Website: apple
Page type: billing-address
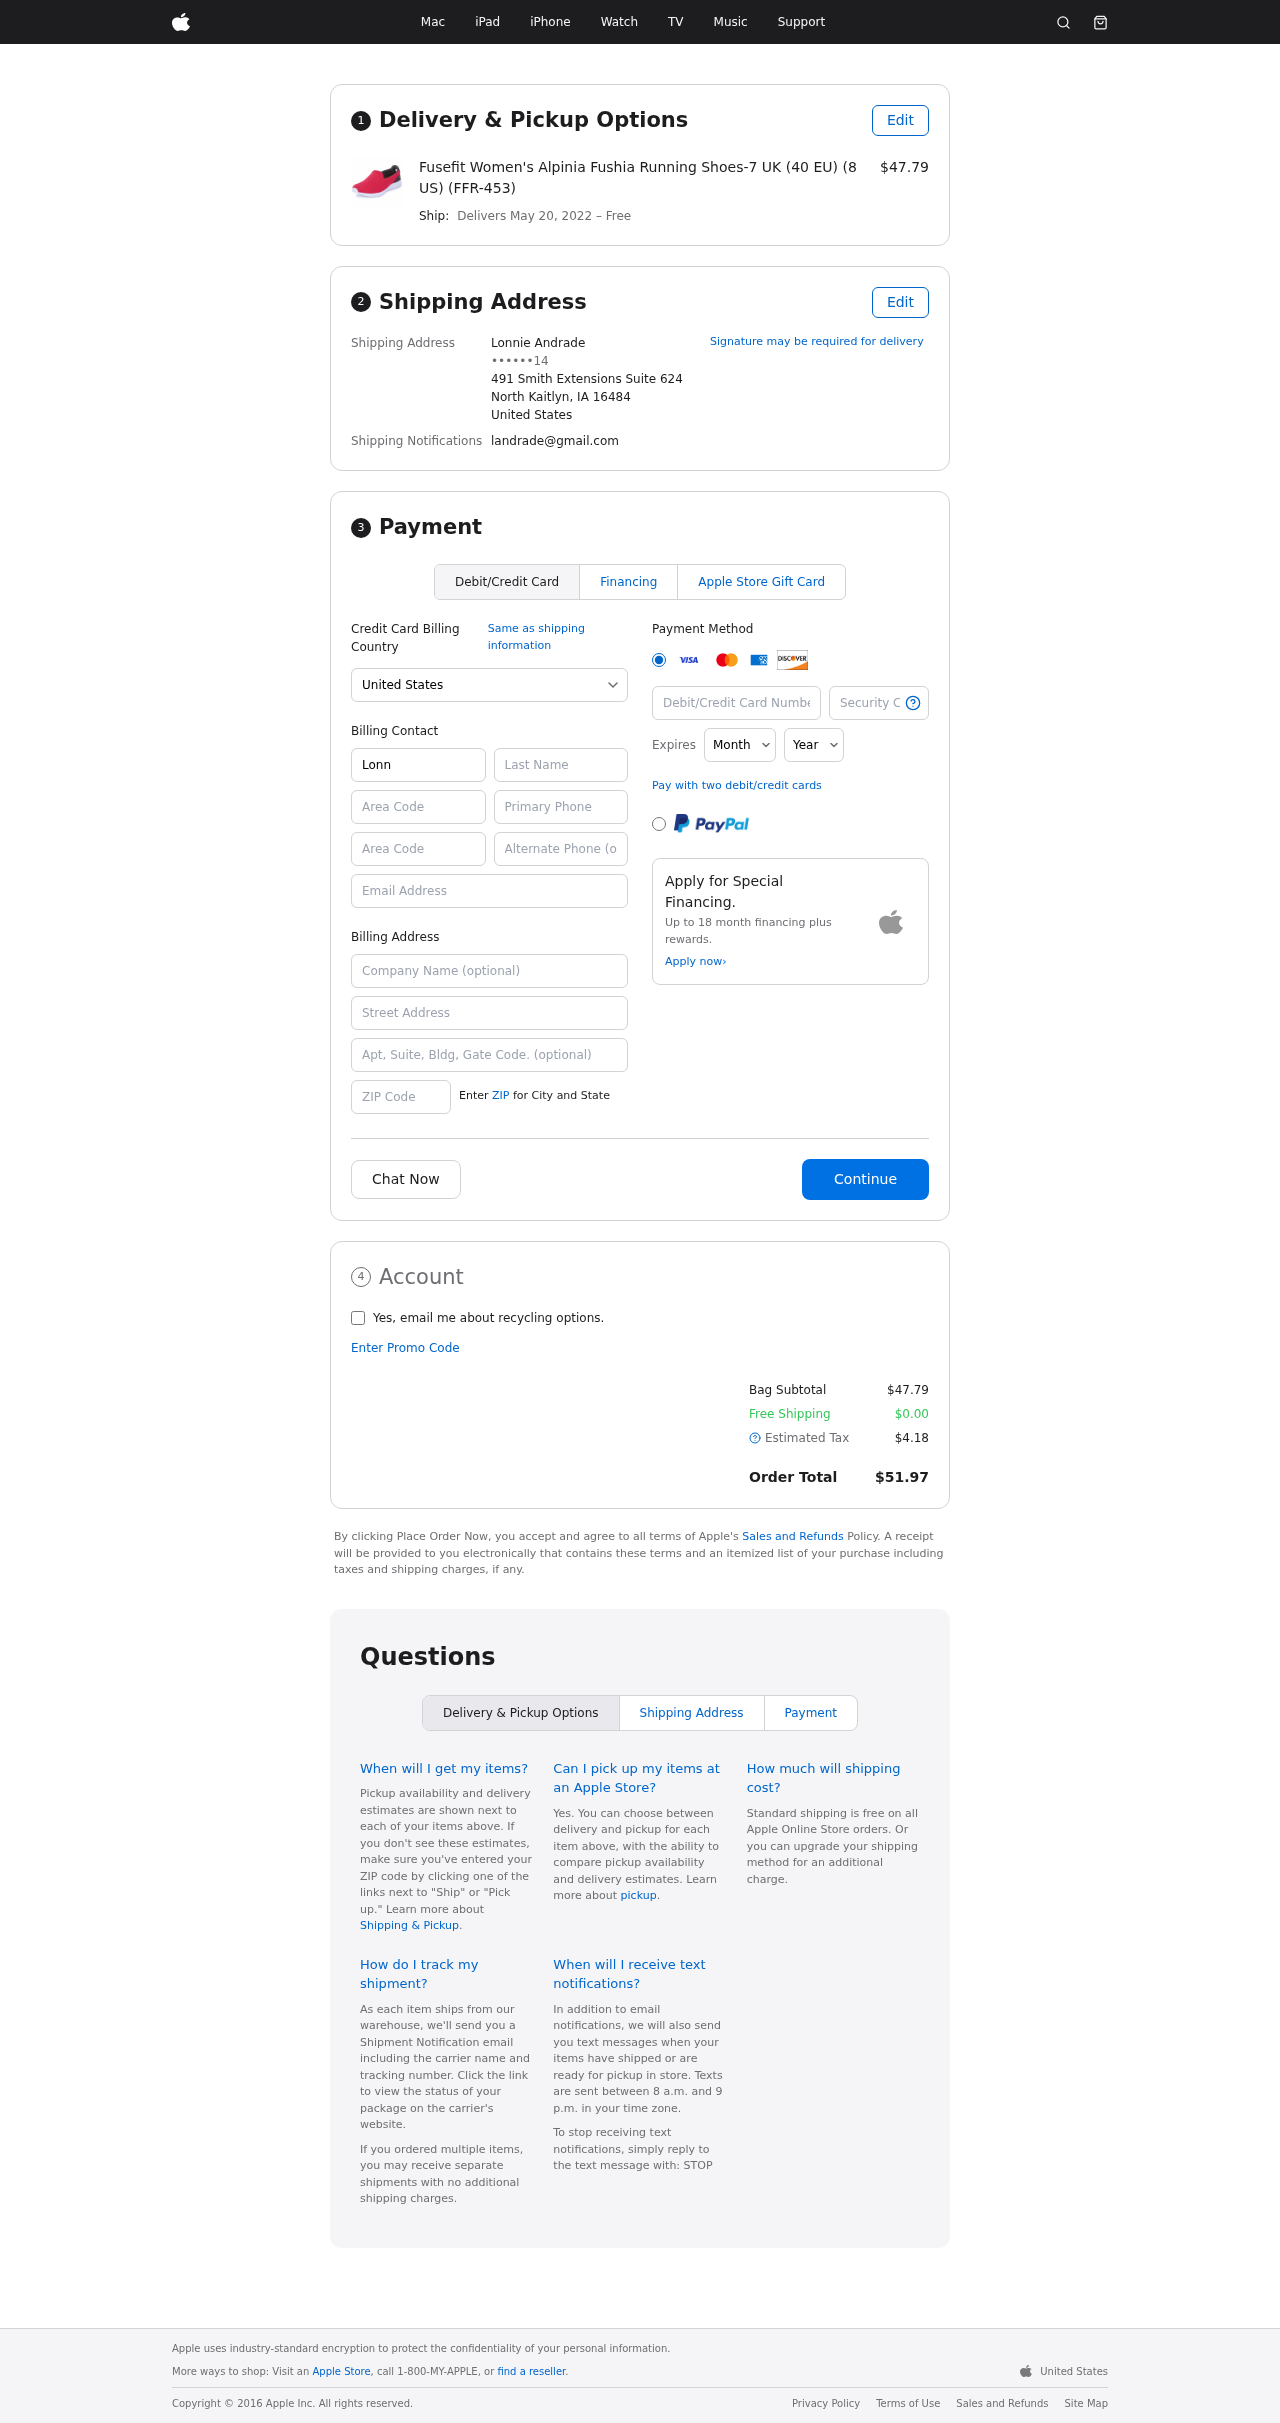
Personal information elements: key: PII_CARD_CVV
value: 885
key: PII_CARD_EXPIRY_MONTH
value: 03
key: PII_CARD_EXPIRY_YEAR
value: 30
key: PII_CARD_NUMBER
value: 2229 6781 1619 1739
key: PII_CITY_STATE_ZIP
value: North Kaitlyn, IA 16484
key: PII_COUNTRY
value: United States
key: PII_EMAIL
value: landrade@gmail.com
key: PII_FULLNAME
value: Lonnie Andrade
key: PII_STREET
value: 491 Smith Extensions Suite 624
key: PII_PHONE_MASKED
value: ••••••14
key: PII_BILLING_FIRSTNAME
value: Lonnie
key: PII_BILLING_LASTNAME
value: Andrade
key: PII_BILLING_PHONE_AREA
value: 908
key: PII_BILLING_PHONE
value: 9088680214
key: PII_BILLING_EMAIL
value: landrade@gmail.com
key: PII_BILLING_STREET
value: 491 Smith Extensions Suite 624
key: PII_BILLING_STREET2
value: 412 Mercedes Brook
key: PII_BILLING_POSTCODE
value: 16484
Product elements: key: PRODUCT1_NAME
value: Fusefit Women's Alpinia Fushia Running Shoes-7 UK (40 EU) (8 US) (FFR-453)
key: PRODUCT1_PRICE
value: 47.79
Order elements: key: ORDER_DELIVERY_DATE
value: May 20, 2022
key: ORDER_SUBTOTAL
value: $47.79
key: ORDER_SHIPPING_COST
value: $0.00
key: ORDER_TAX
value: $4.18
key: ORDER_TOTAL
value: $51.97